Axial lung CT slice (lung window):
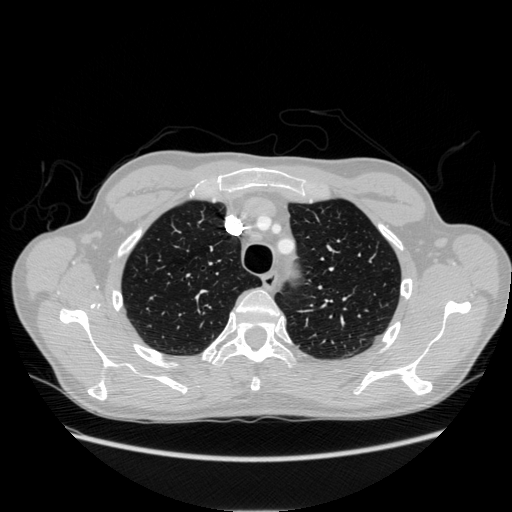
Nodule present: no